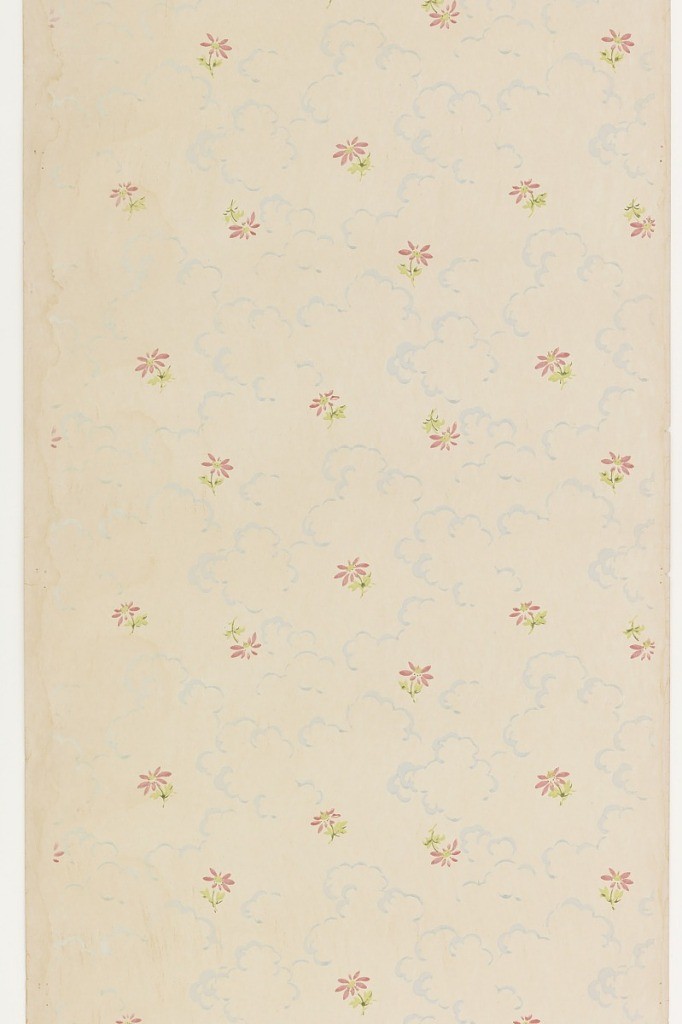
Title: Ceiling paper
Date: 1905–1915
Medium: Machine-printed paper
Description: Red flowers on stems placed amidst stylized cloud formations. Printed on off-white ground.